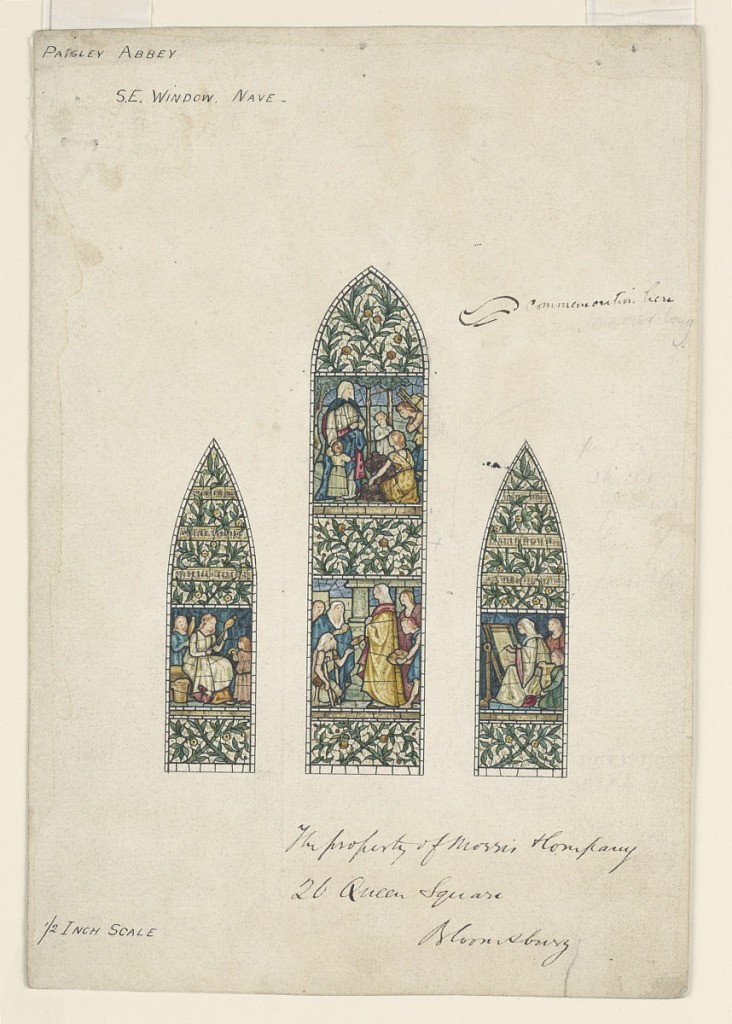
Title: Design for Stained Glass, Southeast Window Nave, Paisley Abbey, Scotland
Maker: Sir Edward Burne-Jones, English, 1833–1898
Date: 1874
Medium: Pen and ink, brush and watercolor on paper
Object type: Drawing
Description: Window with three panels. At left, figures spinning, and at right, figures weaving (alluding to native industries). In center, above, Christ preaching to the little children; below, Christ curing the paralytic. Panels set against a ground of orange trees.